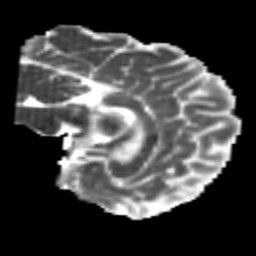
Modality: MD
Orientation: sagittal
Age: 23
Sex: male
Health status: healthy
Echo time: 0.074 s